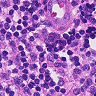
Metastatic tissue present: no